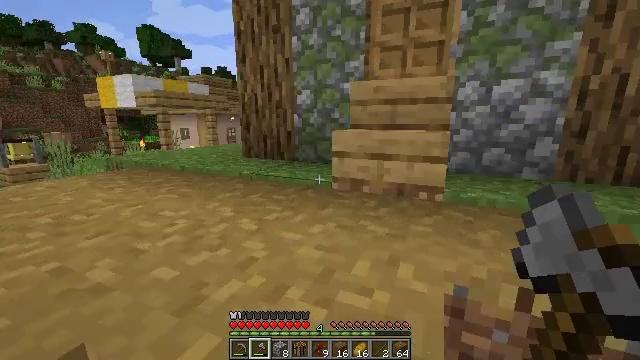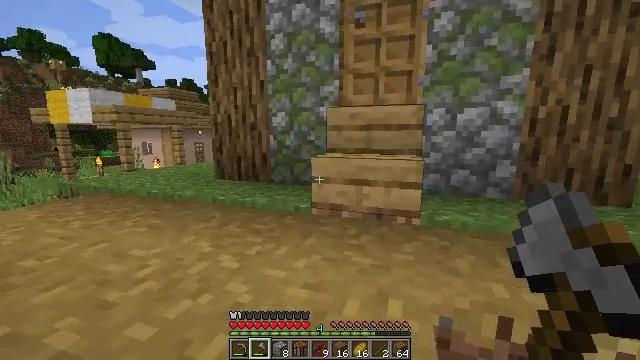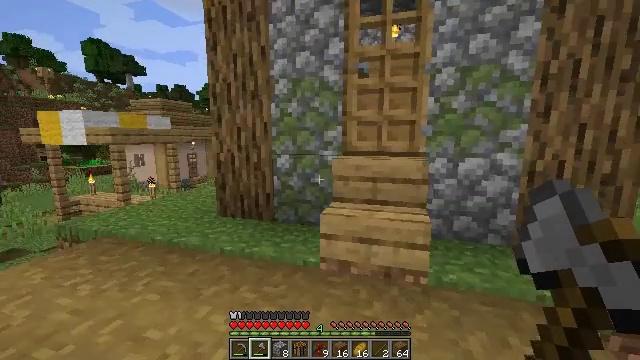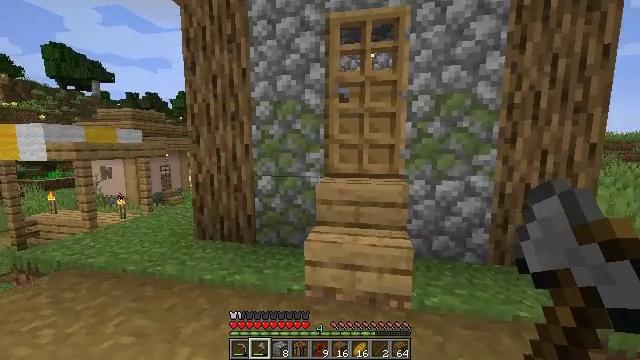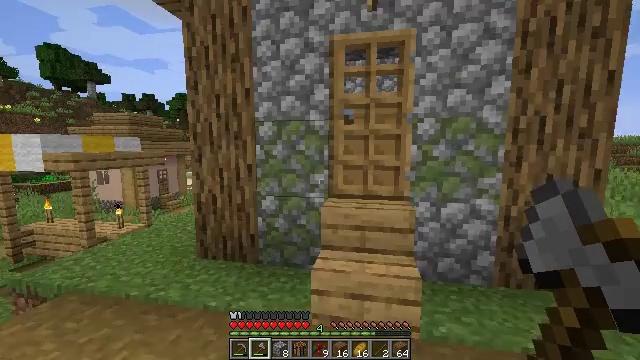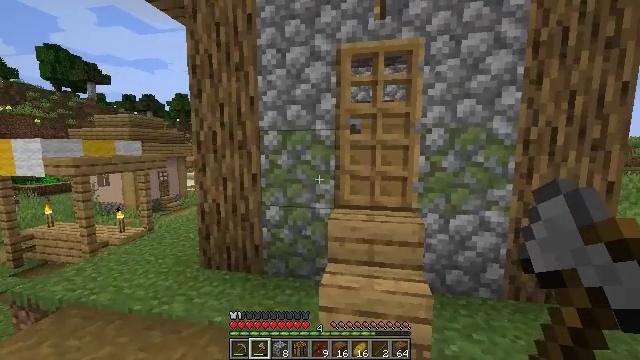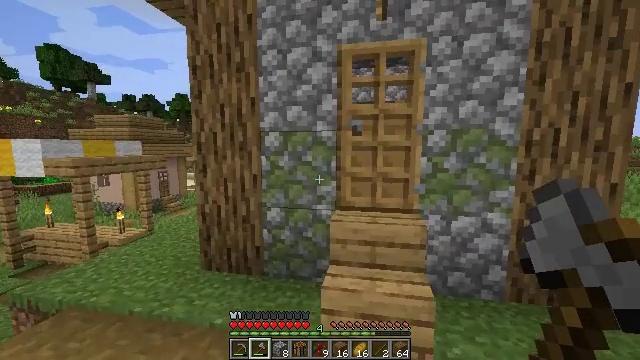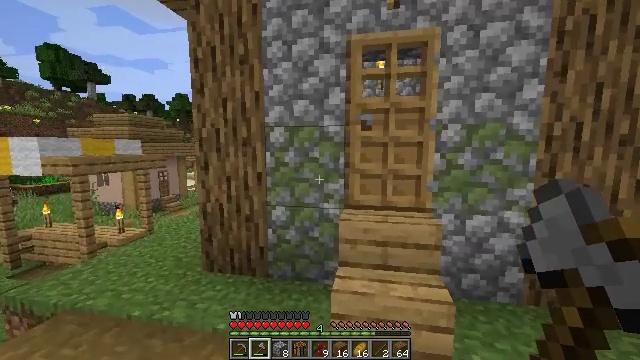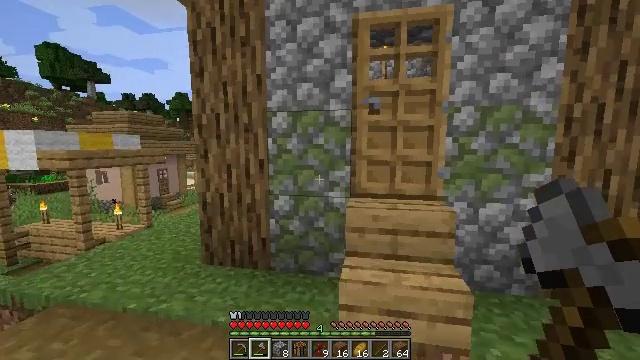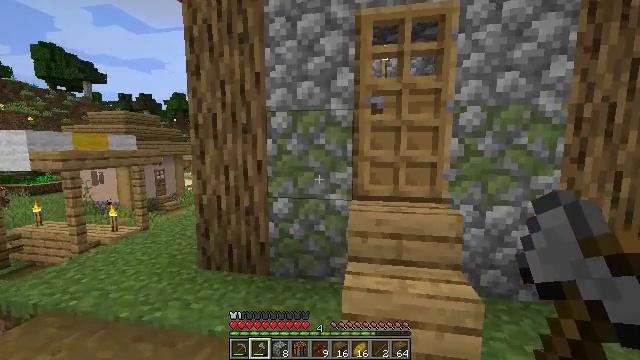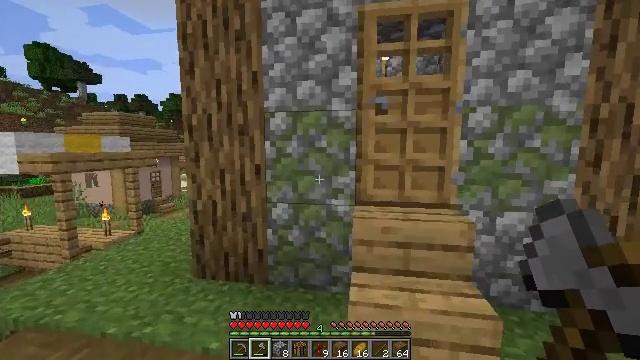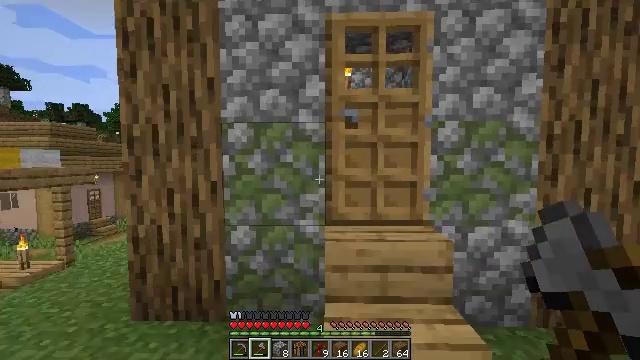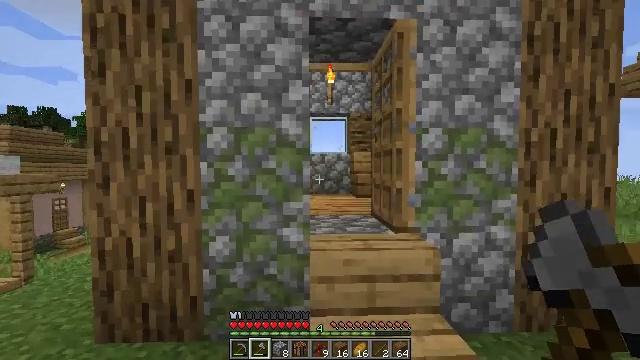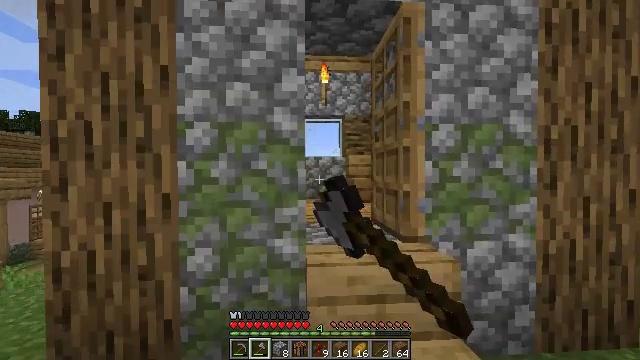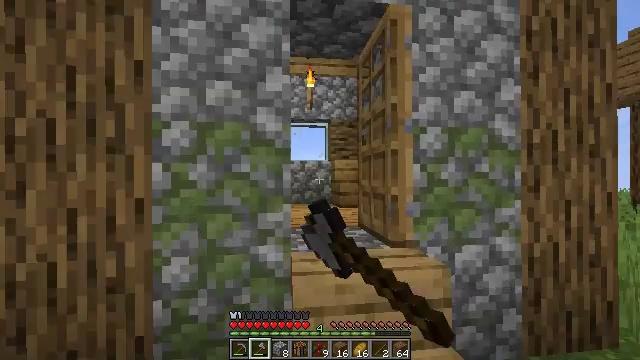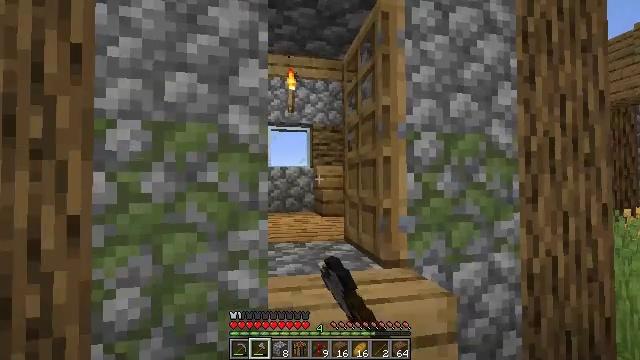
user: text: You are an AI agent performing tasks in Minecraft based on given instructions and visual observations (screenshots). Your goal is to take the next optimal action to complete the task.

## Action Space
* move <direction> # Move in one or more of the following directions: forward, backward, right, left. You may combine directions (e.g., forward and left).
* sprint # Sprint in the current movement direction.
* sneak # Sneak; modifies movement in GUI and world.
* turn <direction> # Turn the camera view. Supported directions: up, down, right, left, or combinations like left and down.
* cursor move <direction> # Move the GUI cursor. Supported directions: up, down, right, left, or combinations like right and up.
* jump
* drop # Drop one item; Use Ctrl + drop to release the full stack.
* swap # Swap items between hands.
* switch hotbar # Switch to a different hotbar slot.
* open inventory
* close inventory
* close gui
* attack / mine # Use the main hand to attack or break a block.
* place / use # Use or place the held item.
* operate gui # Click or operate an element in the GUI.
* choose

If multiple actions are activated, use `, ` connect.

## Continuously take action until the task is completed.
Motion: motion action
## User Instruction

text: Mine a hay block from the field.
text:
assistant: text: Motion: move forward, turn right and up, jump
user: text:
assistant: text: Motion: move forward, turn right, jump
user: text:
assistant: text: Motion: move forward, turn right and up, jump
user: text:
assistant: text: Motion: move forward
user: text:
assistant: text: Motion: move forward
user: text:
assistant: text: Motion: move forward
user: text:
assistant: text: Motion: move forward
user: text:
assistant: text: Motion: move forward
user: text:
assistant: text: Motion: move forward
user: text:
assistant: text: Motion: move forward
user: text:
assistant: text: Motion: move forward, turn right and up
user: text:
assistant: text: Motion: move forward, turn right and up, use / place
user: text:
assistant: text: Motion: move forward, turn right and up, use / place
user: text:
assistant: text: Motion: move forward, turn right and up, use / place
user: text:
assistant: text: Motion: move forward, turn right and up
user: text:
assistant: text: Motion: move forward
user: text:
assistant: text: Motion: move forward and move right
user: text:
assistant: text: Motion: move forward and move right
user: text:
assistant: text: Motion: move forward and move right, turn down
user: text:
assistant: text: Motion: move forward, turn left and down
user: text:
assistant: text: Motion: move forward, turn left and down
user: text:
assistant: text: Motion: move forward and move left, turn left and down
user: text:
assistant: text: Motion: move forward and move left, turn left and down
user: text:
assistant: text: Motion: move forward and move left, turn left
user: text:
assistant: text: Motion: move forward
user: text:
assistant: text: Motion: move forward, turn down
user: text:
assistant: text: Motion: move forward, turn down
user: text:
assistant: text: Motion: move forward, turn down
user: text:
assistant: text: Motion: move forward, turn down
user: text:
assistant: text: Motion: move forward, turn left and down